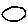
Label: circle